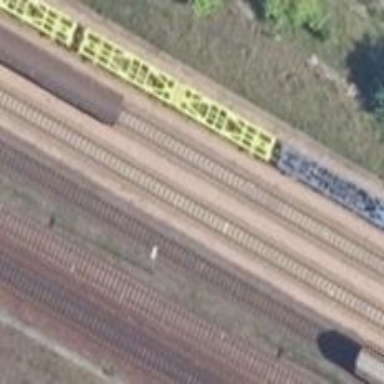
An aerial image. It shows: Rail yard with electrified contact lines for the trains.